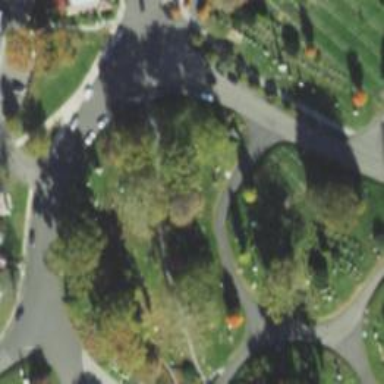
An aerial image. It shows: Memorial site with historic significance.